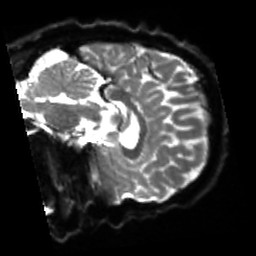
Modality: sbref
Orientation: sagittal
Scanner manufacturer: siemens
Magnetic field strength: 3 T
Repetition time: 4 s
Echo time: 0.0594 s